Question: I am doing programmatic validation, when I click the submit button, the validate method has been called, but it shows 'NullPointerException'. It won't validate, but I am unable to find my mistake.

---
index.jsp:
'''
<%@ taglib uri="/struts-tags" prefix="s"%>
<s:actionerror />
<s:form action="insert">
<s:textfield name="" key="user.name" />
<s:textfield name="" key="user.pass" />
<s:submit value="login" />
</s:form>
'''
---
UserLogin.java:
'''
package jack;
import com.opensymphony.xwork2.ActionSupport;
public class UserLogin extends ActionSupport {
private String username;
private String password;
//getter and setter method
@Override
public void validate() {
System.out.println("validate");
if (this.username.equals("") || username.length() == 0) {
this.addFieldError(username, getText("user.wrong"));
}
if (this.password.equals("") || password.length() == 0) {
this.addFieldError(password, getText("pass.wrong"));
}
}
@Override
public String execute() throws Exception {
System.out.println("execute");
return SUCCESS;
}
}
'''
---
struts.xml:
'''
<?xml version="1.0" encoding="UTF-8"?>
<!DOCTYPE struts PUBLIC
"-//Apache Software Foundation//DTD Struts Configuration 2.0//EN"
"http://struts.apache.org/dtds/struts-2.0.dtd">
<struts>
<package name="a" extends="struts-default">
<action name="insert" class="jack.UserLogin">
<result name="success">/success.jsp</result>
<result name="error">/error.jsp</result>
<result name="input">/index.jsp</result>
</action>
</package>
</struts>
'''
---
struts.properties:
'''
struts.custom.i18n.resources=Mybundle
'''
---
Mybundle.properties:
'''
user.name=username
user.pass=password
user.wrong=enter username
pass.wrong=enter password
'''
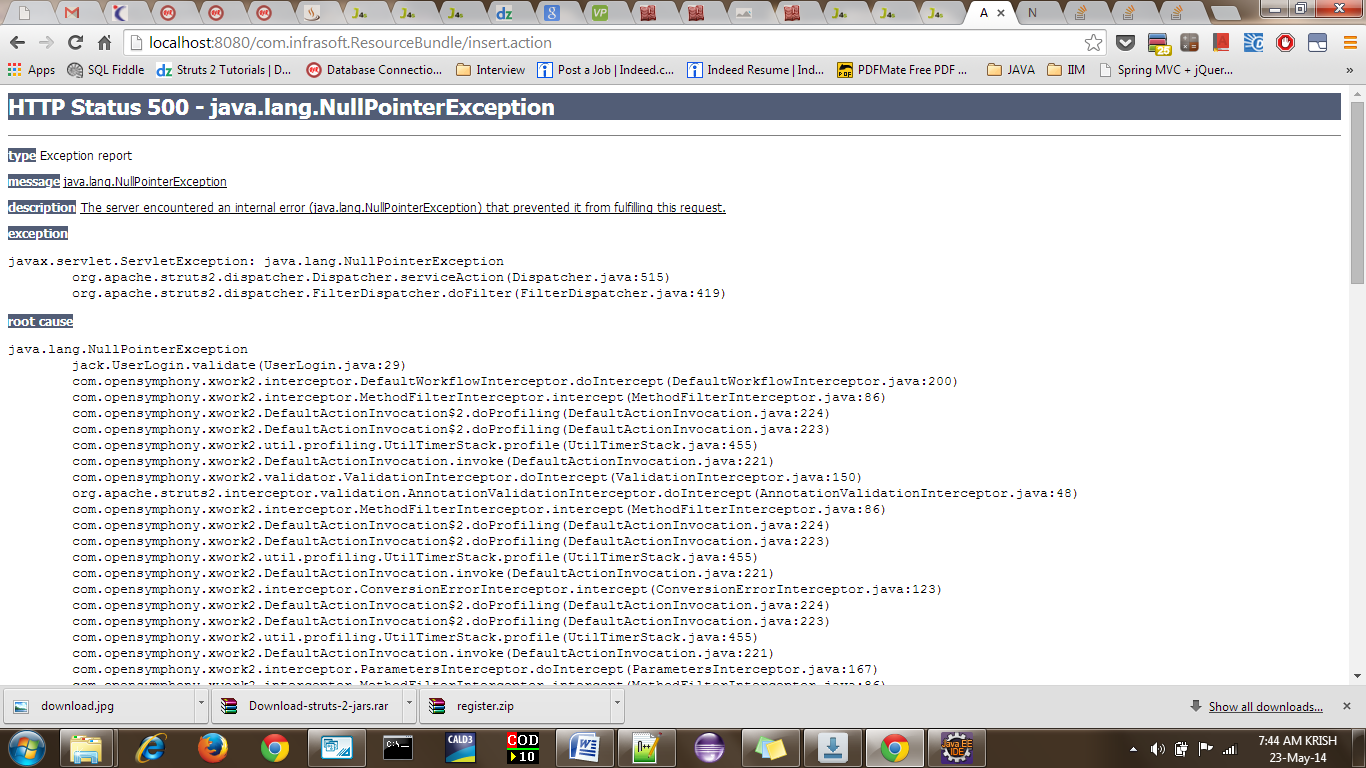
Answer: Frame work is unable set values for your variables, your jsp should be as below
'''
<s:textfield name="username" key="user.name" />
<s:textfield name="password" key="user.pass" />
'''
Hope this solves your issue.